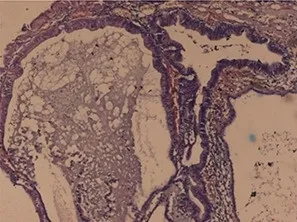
The typical blue-coloured mucin in the stroma between the tubules and the cords. Alcian blue stain, 40x.
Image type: pathology (alcian_blue)